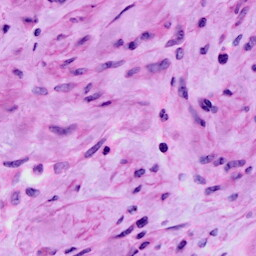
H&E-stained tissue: Cervix